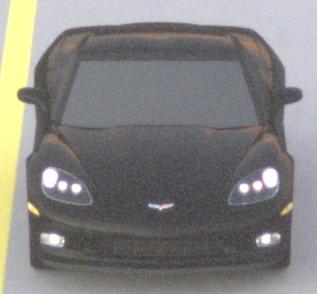
Make: Chevrolet
Model: Corvette Coupé
Detailed model: Corvette (C6) Coupé
Model produced from: 2005/02
Model produced until: 2008/03
Doors: 3
Color: black
Road condition: dry road
Daytime: sunrise or sunset
Contrast: low contrast